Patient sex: M
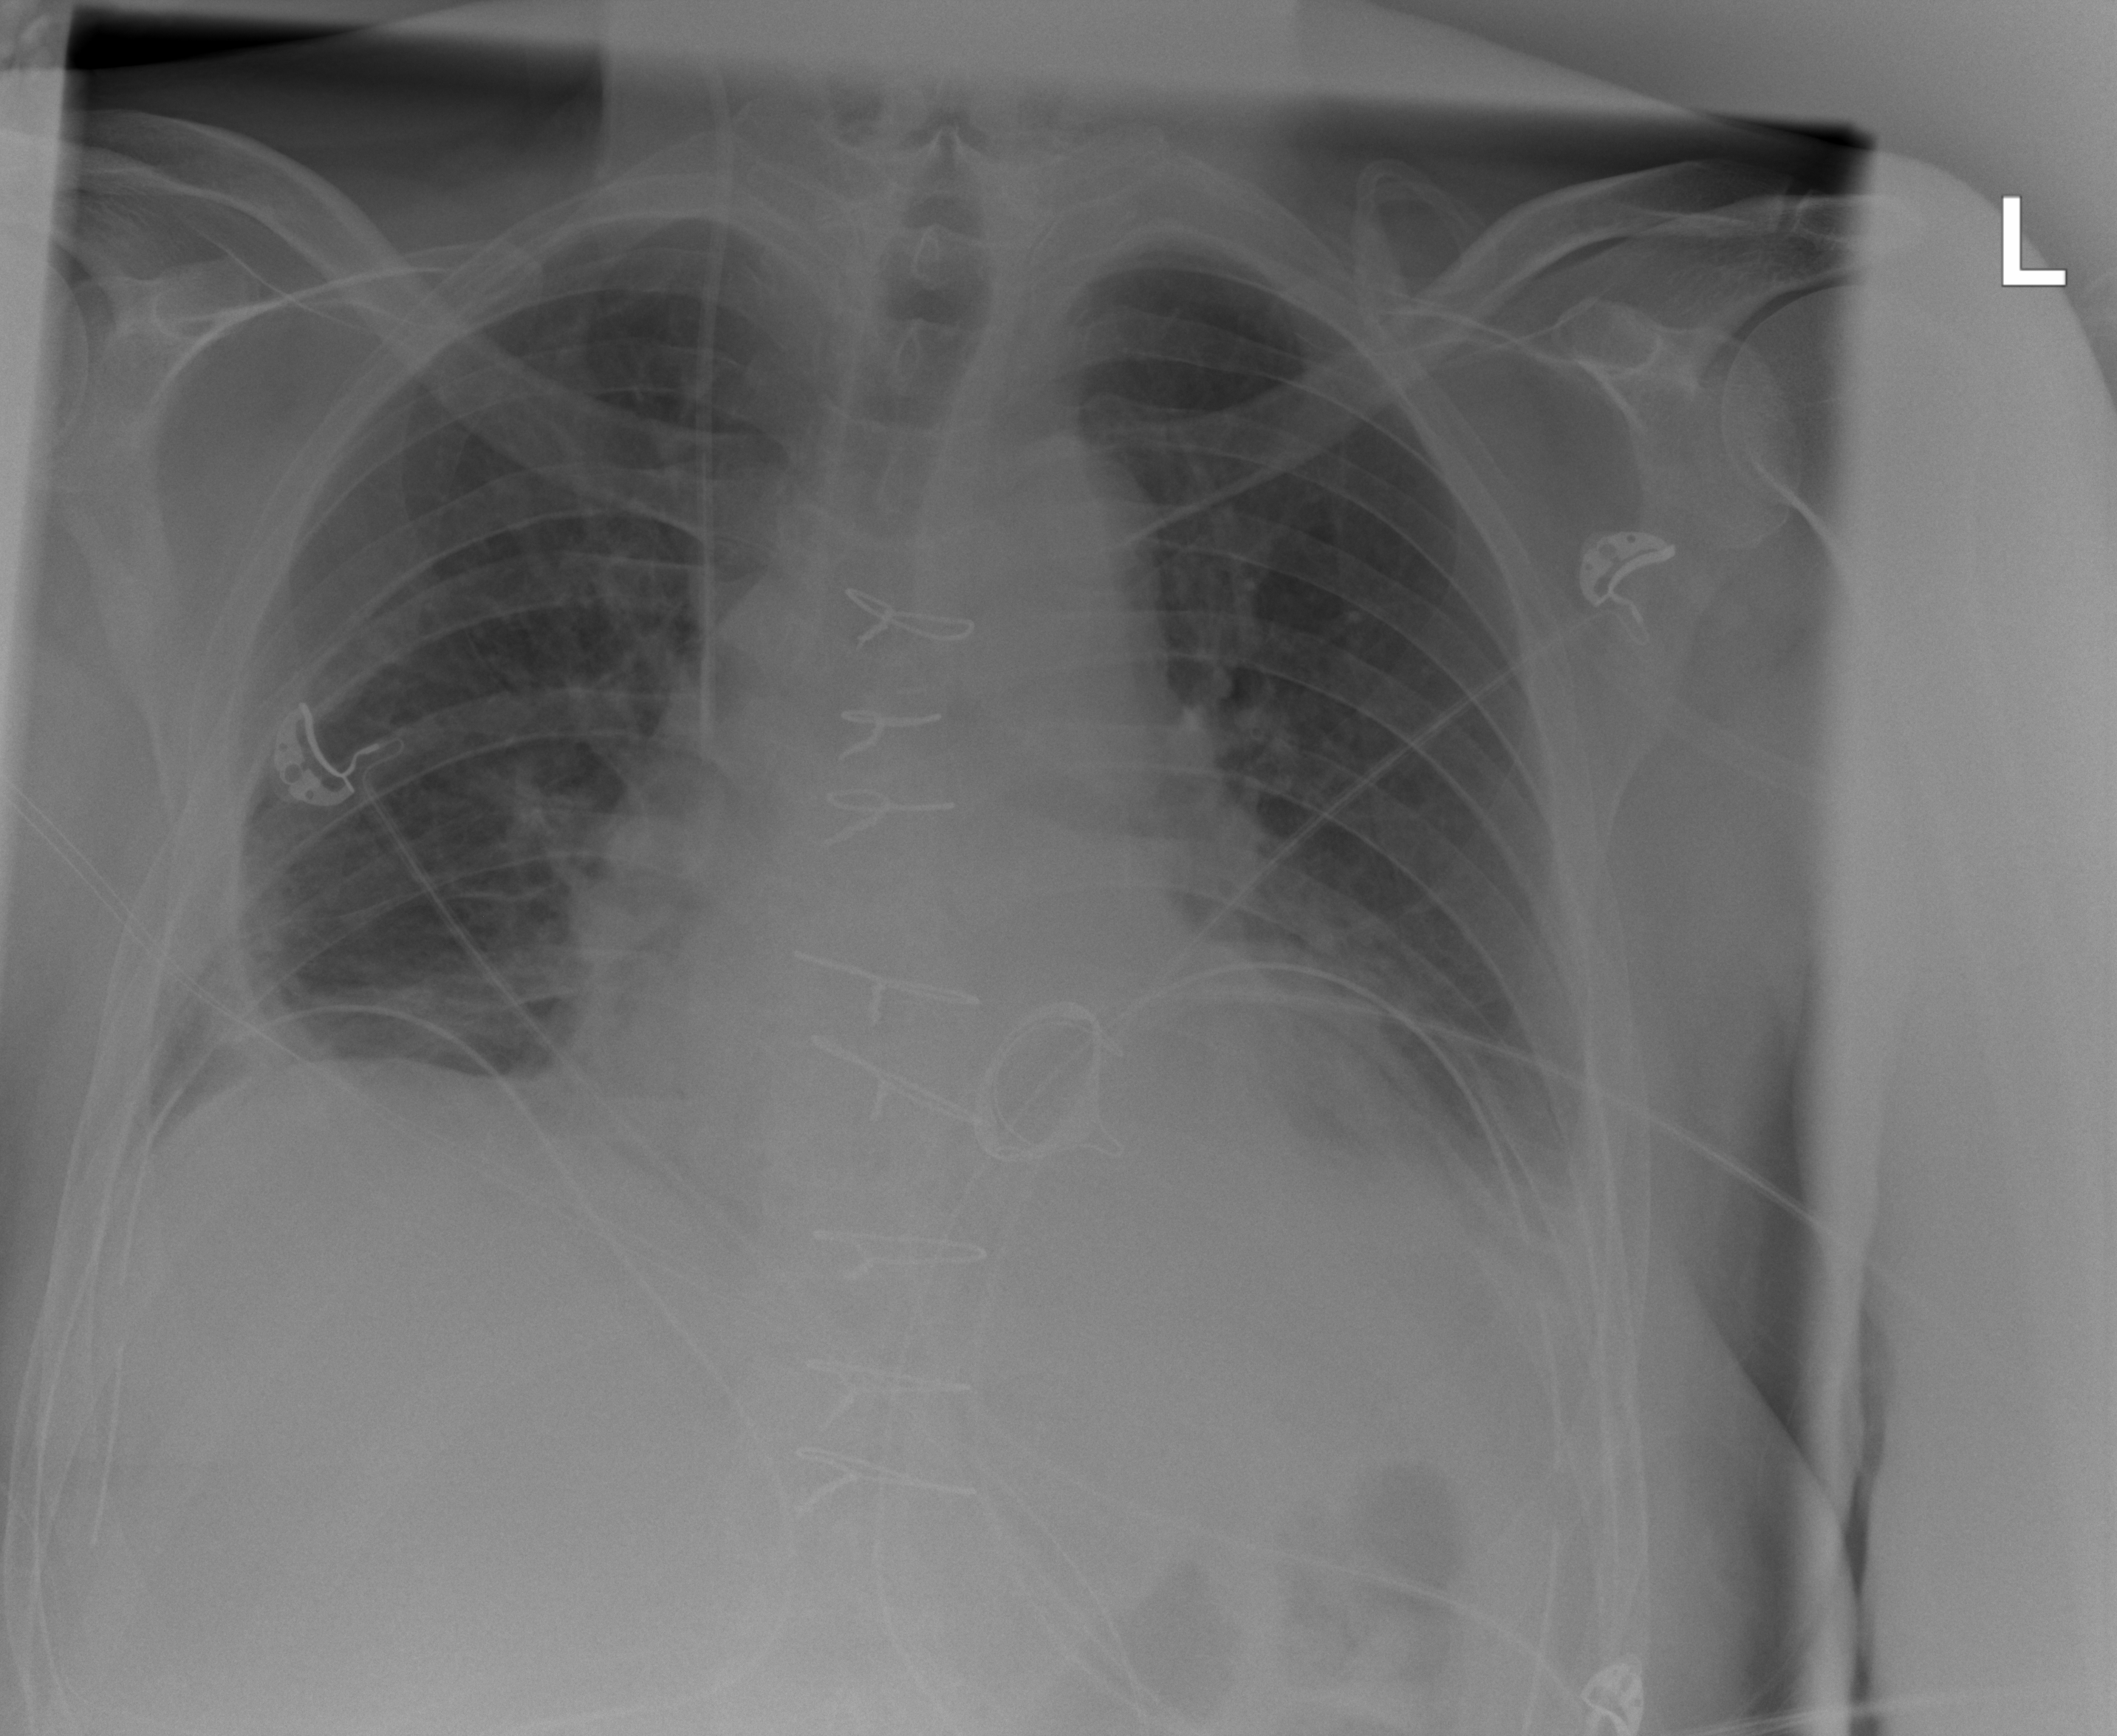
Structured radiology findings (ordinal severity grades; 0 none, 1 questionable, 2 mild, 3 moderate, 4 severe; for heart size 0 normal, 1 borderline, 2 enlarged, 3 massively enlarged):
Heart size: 0
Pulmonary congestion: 2
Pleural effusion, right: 0
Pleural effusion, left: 2
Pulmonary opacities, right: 0
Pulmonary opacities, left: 0
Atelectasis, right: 2
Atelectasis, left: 2